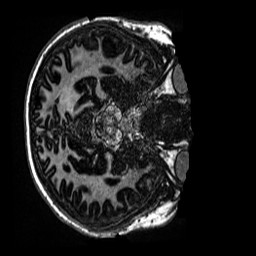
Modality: MP2RAGE
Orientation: axial
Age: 13
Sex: male
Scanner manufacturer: siemens
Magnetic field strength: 3 T
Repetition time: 4 s
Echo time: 0.00299 s